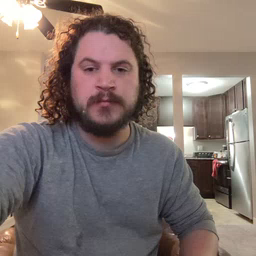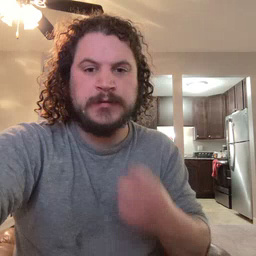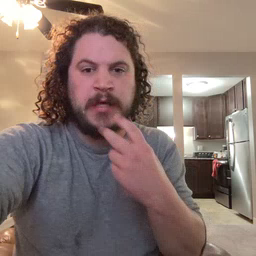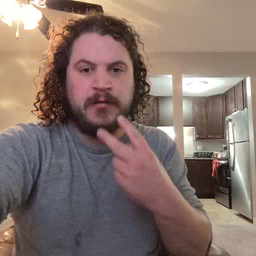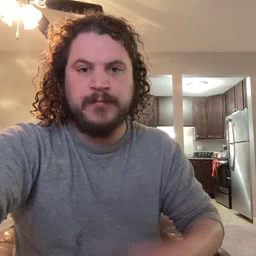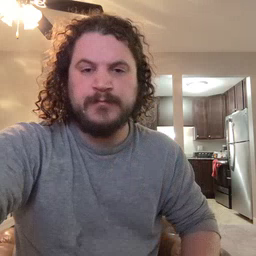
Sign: snack